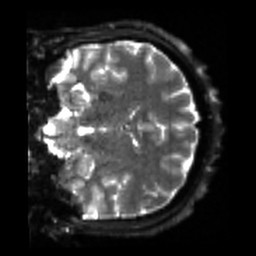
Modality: sbref
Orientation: coronal
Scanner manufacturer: siemens
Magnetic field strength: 3 T
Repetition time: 4 s
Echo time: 0.0594 s